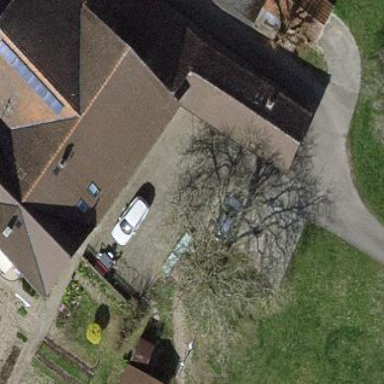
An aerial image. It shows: Farm building.